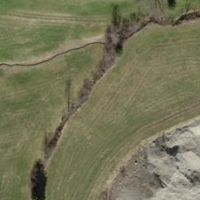
EUNIS habitat code: 24
Species observed at this site:
Parus major
Coenonympha pamphilus